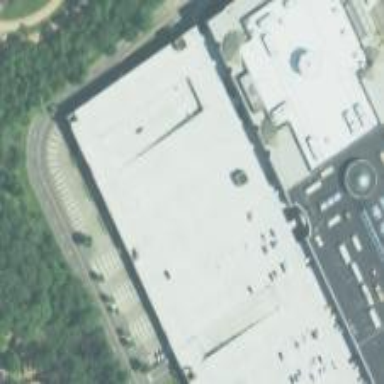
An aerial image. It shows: Multi-storey parking building.